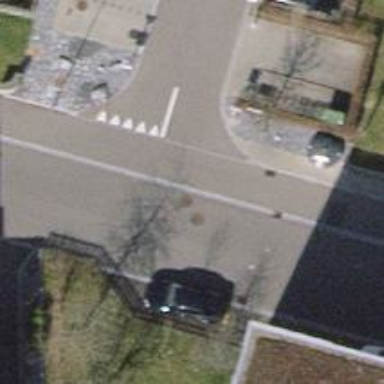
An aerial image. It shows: Residential road with asphalt surface. There is parallel parking available on the right lane.